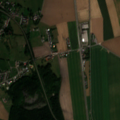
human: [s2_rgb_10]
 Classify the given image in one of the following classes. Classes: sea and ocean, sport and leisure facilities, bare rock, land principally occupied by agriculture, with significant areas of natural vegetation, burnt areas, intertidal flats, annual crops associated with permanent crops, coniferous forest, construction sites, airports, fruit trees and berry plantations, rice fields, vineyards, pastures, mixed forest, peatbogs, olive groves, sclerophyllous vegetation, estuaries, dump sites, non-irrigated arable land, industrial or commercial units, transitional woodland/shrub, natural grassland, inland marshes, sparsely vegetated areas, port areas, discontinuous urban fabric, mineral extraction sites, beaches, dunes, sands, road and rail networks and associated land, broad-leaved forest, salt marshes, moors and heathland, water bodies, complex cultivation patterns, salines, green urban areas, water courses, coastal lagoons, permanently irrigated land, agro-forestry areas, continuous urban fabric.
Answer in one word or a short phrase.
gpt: discontinuous urban fabric, non-irrigated arable land, pastures, broad-leaved forest